Question: Hi i have extJS based UI. I am facing issues with overlapping pages.
For e.g: I have a page which has button which will open a panel kind of thing(Note: its not a seperate frame nor a seperate window. it opens up inside the same DOM as in the parent pages DOM). The panel overlaps the underlying page. the panel has a z-index in it style attribute. Now i wish to identify controls on this panels. how can i do it in selenium webdriver. Also the chances are that the panel and the underlying page may have same controls (but underlying controls are not active). so how can we identify such controls?
TIA.
Hi i want to add the screen shot of the UI but i am not able to add as it says that i need at least 10 reputation to post images. how can i get 10 reputations?
Also there are some controls which appear on both pages i.e the overlapped as well as overlapping page. And as its a extJS based UI the ids are getting auto-generated, CSSLocator will identify both the controls which appear on the UI and are similar. So i guess i am left with only one option of somehow hopping into the panel and then identifying the control. I tried using driver.switchTo.activeElement assuming that the underlying control is inactive but it is still not helping me. Any help in this regards. TIA
Attached the Screenshot. Now As you can see i have the highlighted panel overlapping the underlying page and it is present in the DOM of the overlapped page too.
Some pointers : 1) I tried with the XPath but this won't help as i will have to hardcode the xpath for every such control in UI(i am trying to generate dynamically xpath but it is still underway.)
2) Is there anyway that we can tell driver to select the control which has focus and is active.
The DOM source is too huge to be pasted.
The problematic control in question is the Start query button as seen in the screen shot which is present in twice and can appear multiple times in a page.
I am working on your suggested solutions.
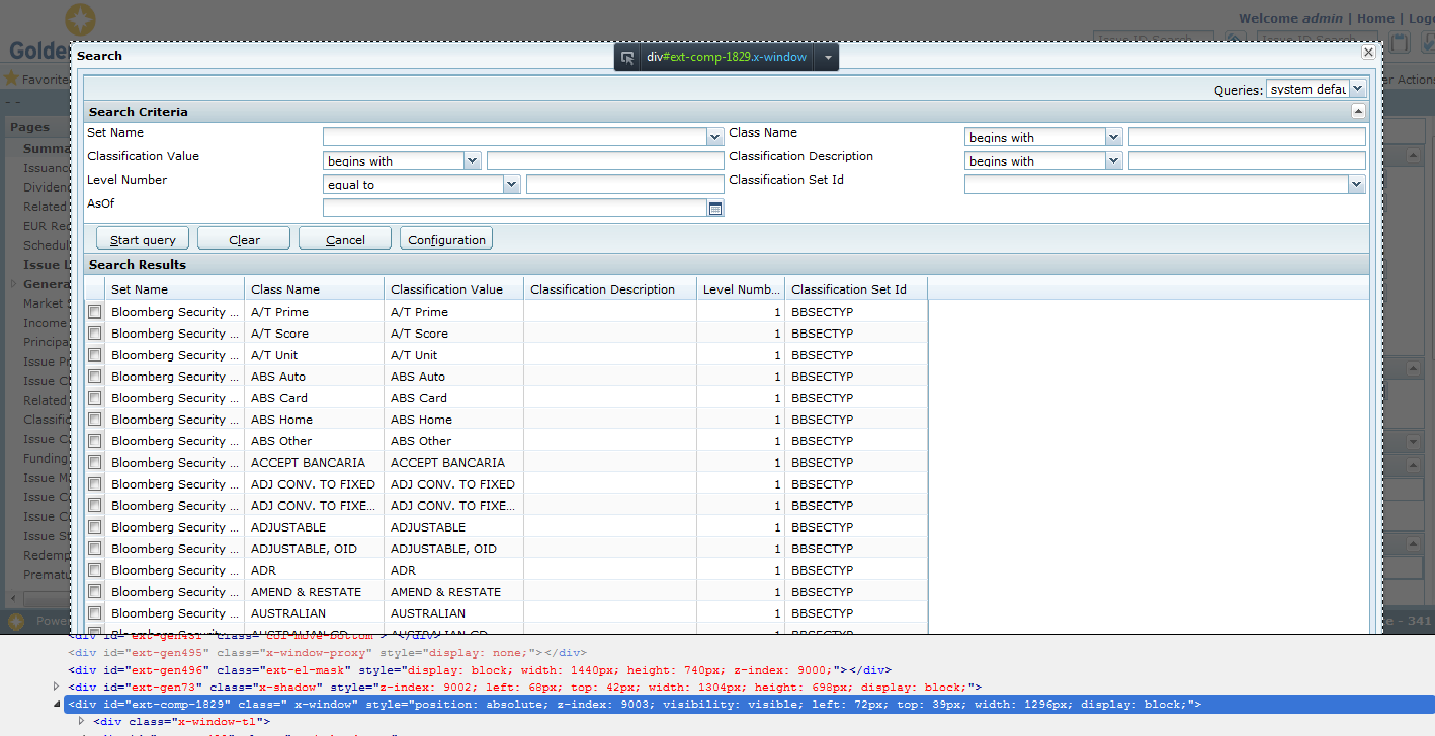
Answer: As only few lines of DOM are shown in the screenshot, so I can only take a guess on that you have.
I assume you have the DOM similar to this:
'''
<button id='ext-gen343'>Start query</button>
<div id="ext-gen1829" class=" x-window" style="width: 30px; height: 85px; margin: 0px; left: 0px; top: 0px; visibility: visible; display: block;">
<button id='ext-gen1920'>Start query</button>
</div>
'''
Locate the window first then just find the button inside using cssSelector or Xpath.
'''
// Note that I used 'display: block;' to ensure we are looking for the active/visible window.
WebElement btnStartQueryInside = driver.findElement(By.XPath("//div[contains(@class, 'x-window') and contains(@style, 'display: block;')]//button[text()='Start query']"));
'''
For your point #2, 'driver.switchTo.activeElement' is the one you want, which you have mentioned before. But it is not an elegant solution to do this, or even won't work at all.